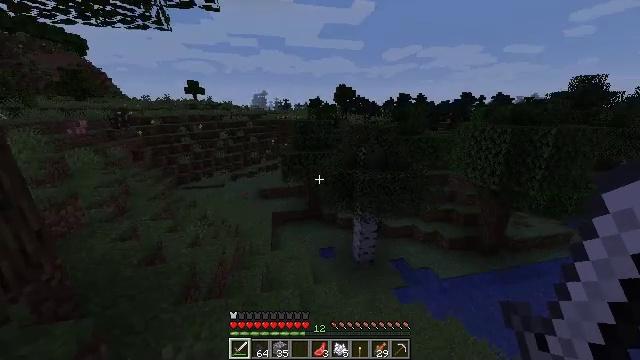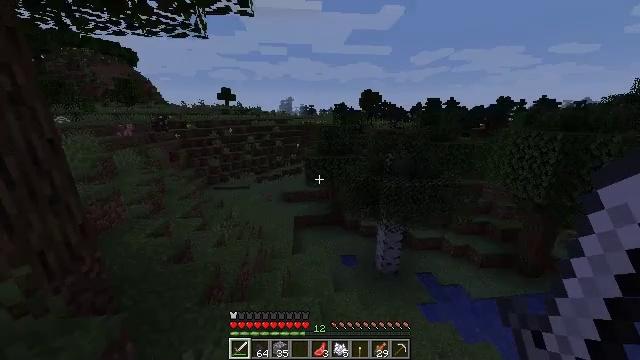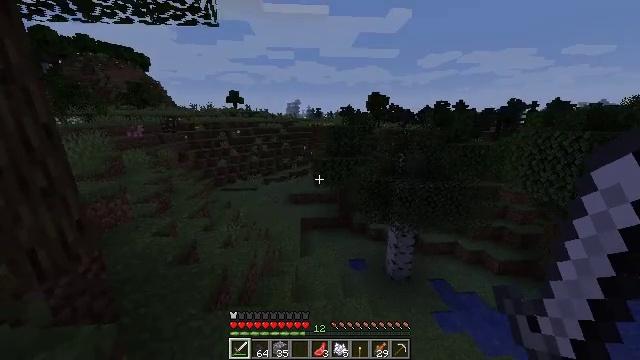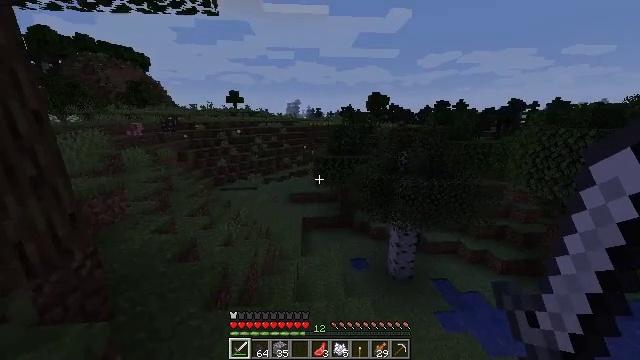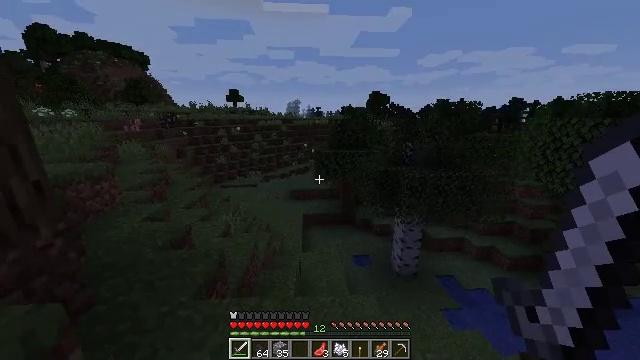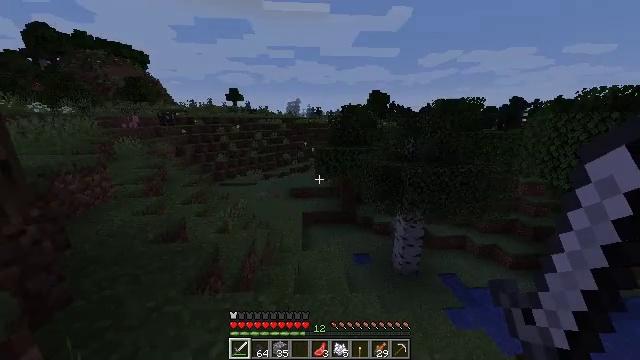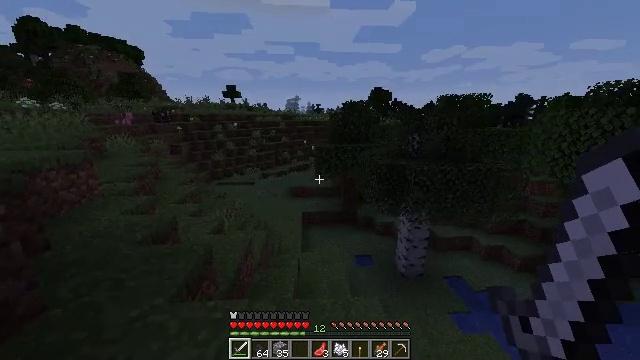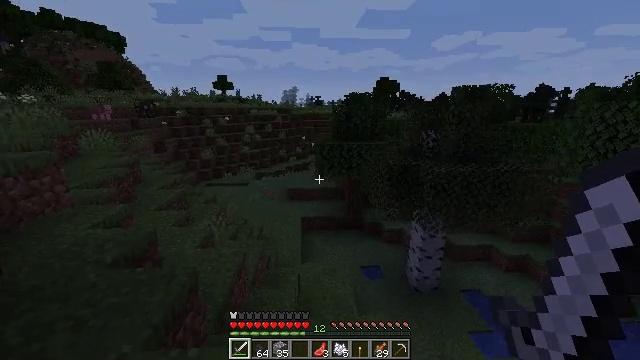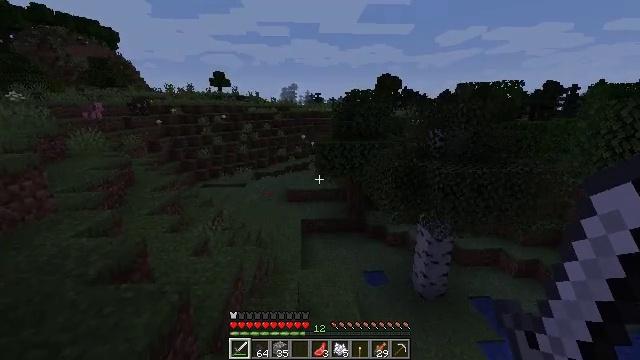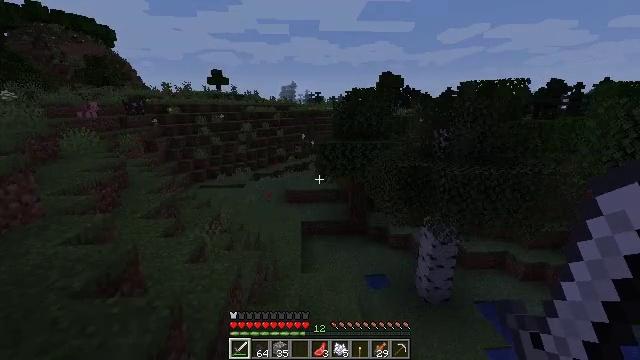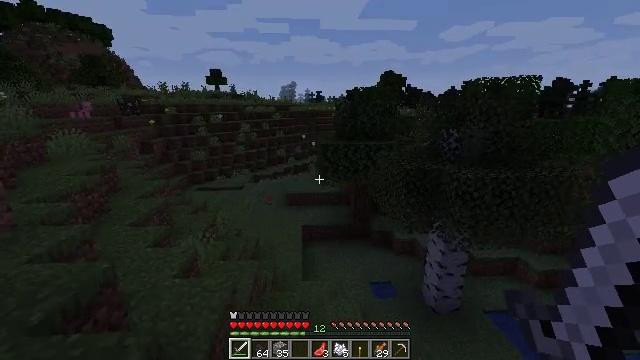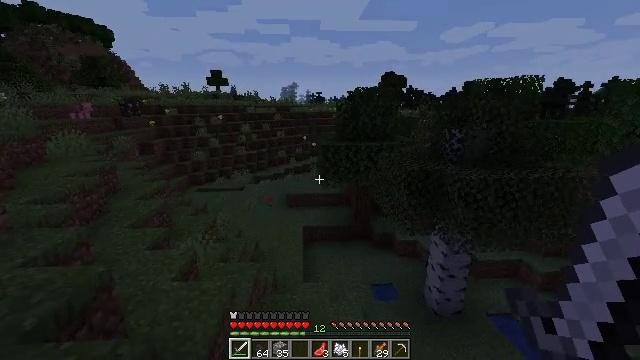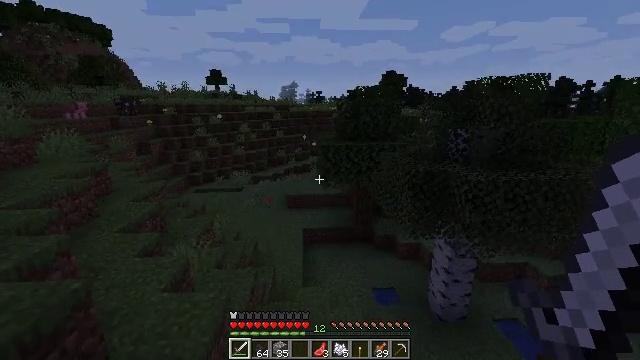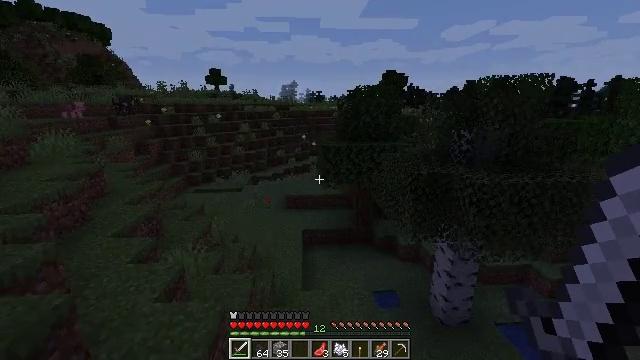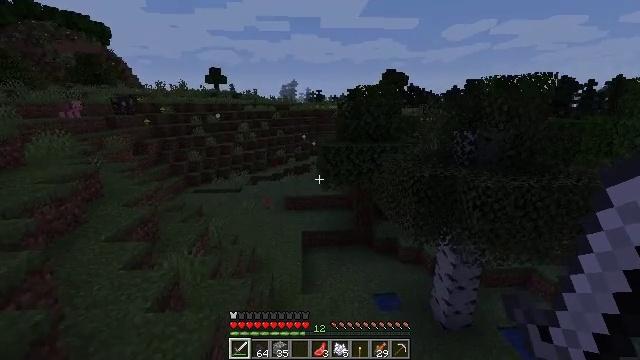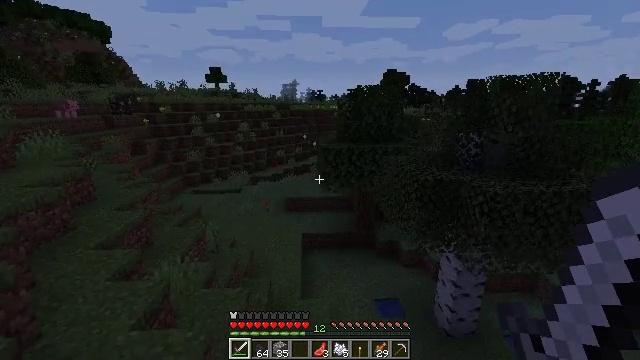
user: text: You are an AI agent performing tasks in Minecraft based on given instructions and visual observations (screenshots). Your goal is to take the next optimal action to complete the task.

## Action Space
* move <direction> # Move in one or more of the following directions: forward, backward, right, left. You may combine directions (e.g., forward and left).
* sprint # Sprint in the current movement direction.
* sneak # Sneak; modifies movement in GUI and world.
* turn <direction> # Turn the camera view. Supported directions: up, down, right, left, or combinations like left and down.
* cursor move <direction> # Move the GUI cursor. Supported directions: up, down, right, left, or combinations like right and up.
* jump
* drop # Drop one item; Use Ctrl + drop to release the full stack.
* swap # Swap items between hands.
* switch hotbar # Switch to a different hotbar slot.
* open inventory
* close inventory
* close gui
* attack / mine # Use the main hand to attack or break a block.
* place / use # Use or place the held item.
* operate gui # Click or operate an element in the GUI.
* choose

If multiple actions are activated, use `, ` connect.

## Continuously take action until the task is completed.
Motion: motion action
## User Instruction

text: Cook a cooked salmon.
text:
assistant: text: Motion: move forward and move left, turn left and up
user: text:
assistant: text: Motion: move forward and move left, turn left
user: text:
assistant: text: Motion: move forward and move left
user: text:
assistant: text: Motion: move forward and move left
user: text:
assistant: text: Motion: move forward and move left
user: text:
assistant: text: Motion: move forward and move left
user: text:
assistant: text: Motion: move forward
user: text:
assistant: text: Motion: move forward
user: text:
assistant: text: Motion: move forward
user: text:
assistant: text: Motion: move forward
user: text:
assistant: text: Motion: move forward
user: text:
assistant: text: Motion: move forward
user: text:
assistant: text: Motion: move forward
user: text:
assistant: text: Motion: move forward
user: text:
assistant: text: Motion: move forward
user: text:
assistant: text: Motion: move forward, turn left
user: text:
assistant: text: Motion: move forward, turn left
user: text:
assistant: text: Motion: move forward, turn left and up
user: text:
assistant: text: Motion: move forward, turn left
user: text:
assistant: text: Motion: move forward
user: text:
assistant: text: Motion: move forward
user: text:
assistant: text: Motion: move forward
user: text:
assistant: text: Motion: move forward
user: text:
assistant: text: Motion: move forward
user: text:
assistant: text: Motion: move forward
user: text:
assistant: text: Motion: move forward, turn right
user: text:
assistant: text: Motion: move forward, turn right and up
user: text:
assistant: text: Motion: move forward, turn right
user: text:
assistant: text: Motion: move forward, turn right and up
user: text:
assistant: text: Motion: move forward